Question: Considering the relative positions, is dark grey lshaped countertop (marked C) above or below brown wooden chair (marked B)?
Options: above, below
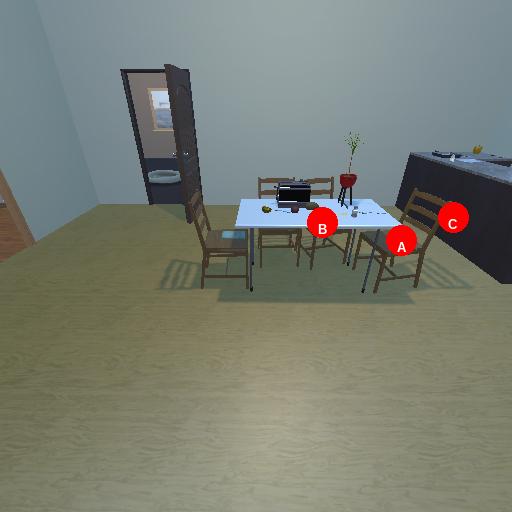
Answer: above